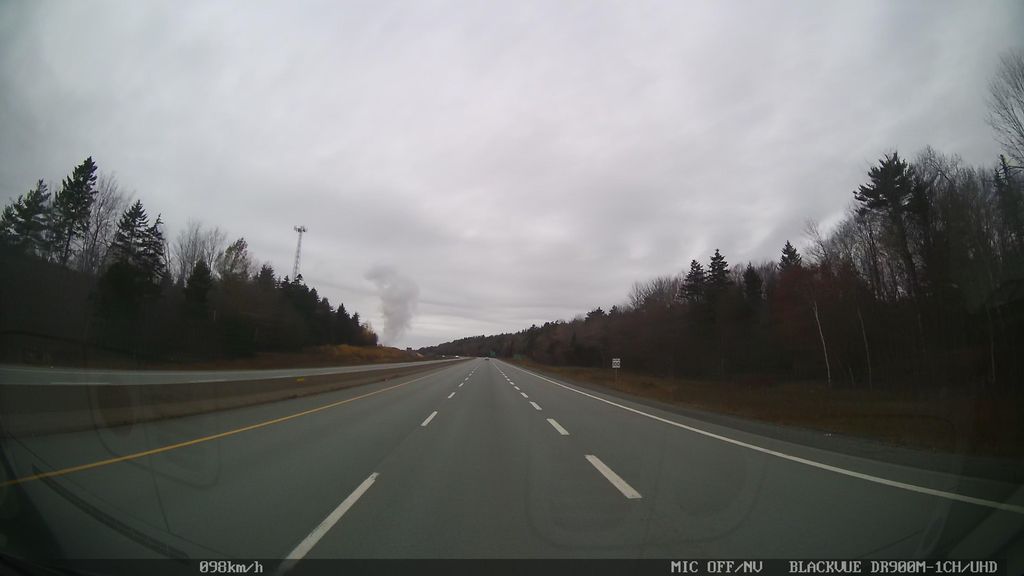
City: halifax